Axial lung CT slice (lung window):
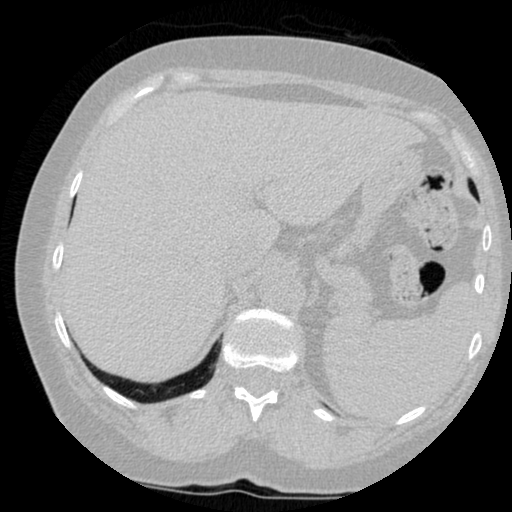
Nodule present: no